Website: bh-photo
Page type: customer-info-address
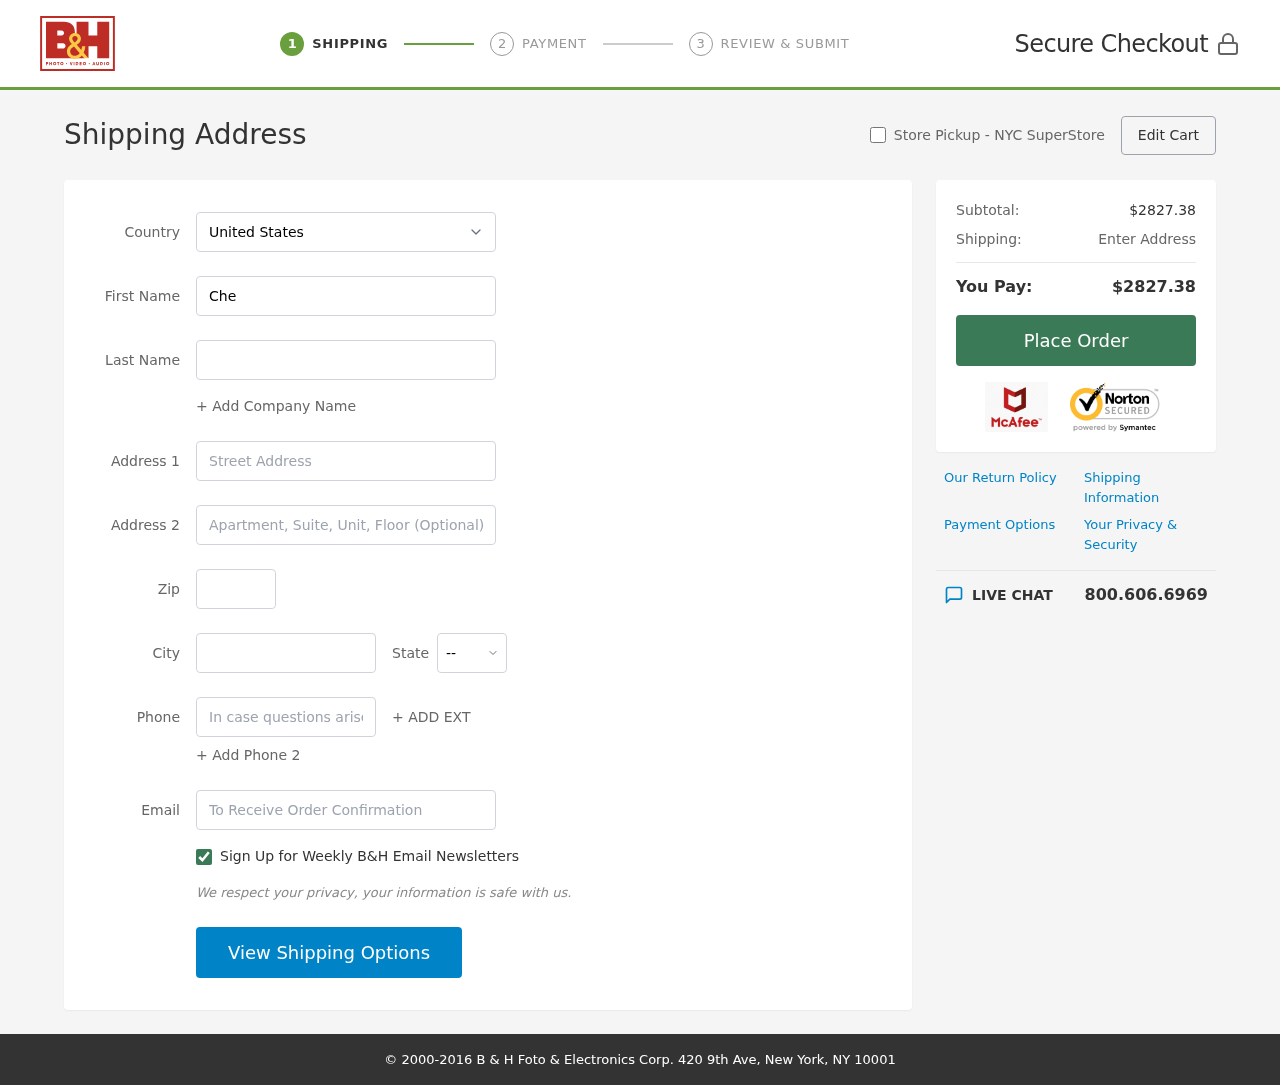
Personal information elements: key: PII_CITY
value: Rosefurt
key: PII_COUNTRY
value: United States
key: PII_EMAIL
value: clopez@hotmail.com
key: PII_FIRSTNAME
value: Chelsea
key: PII_LASTNAME
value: Lopez
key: PII_PHONE
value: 4413428114
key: PII_POSTCODE
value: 69534
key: PII_STATE_ABBR
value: CO
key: PII_STREET
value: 20178 Lindsey Parks
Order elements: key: ORDER_SUBTOTAL
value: $2827.38
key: ORDER_TOTAL
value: $2827.38